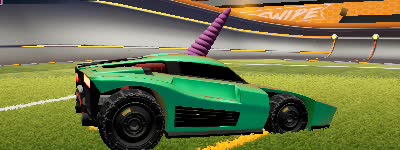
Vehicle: breakout